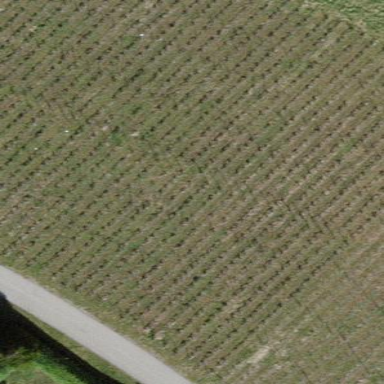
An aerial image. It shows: Vineyard where grapes are grown.